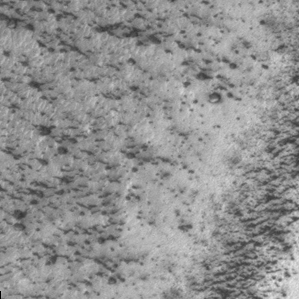
Label: frost